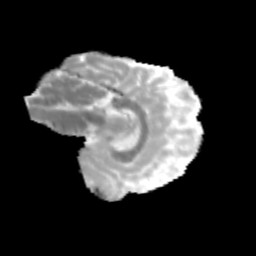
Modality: MD
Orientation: sagittal
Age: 12
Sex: female
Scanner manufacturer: siemens
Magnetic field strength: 3 T
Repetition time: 3.8 s
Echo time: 0.07 s